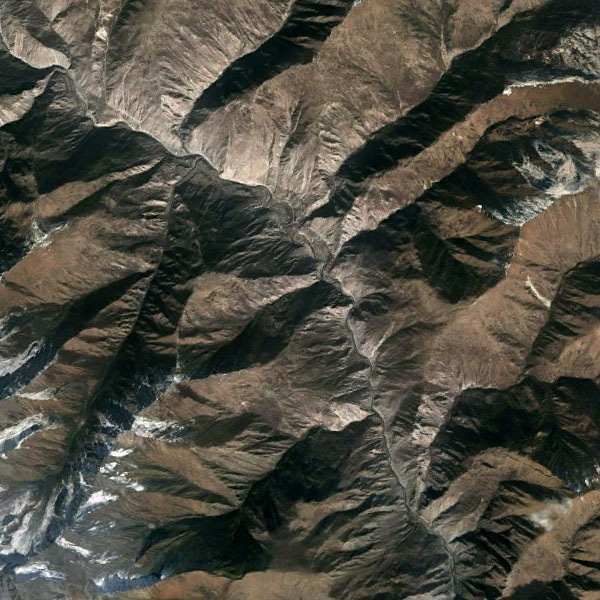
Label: Mountain